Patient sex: M
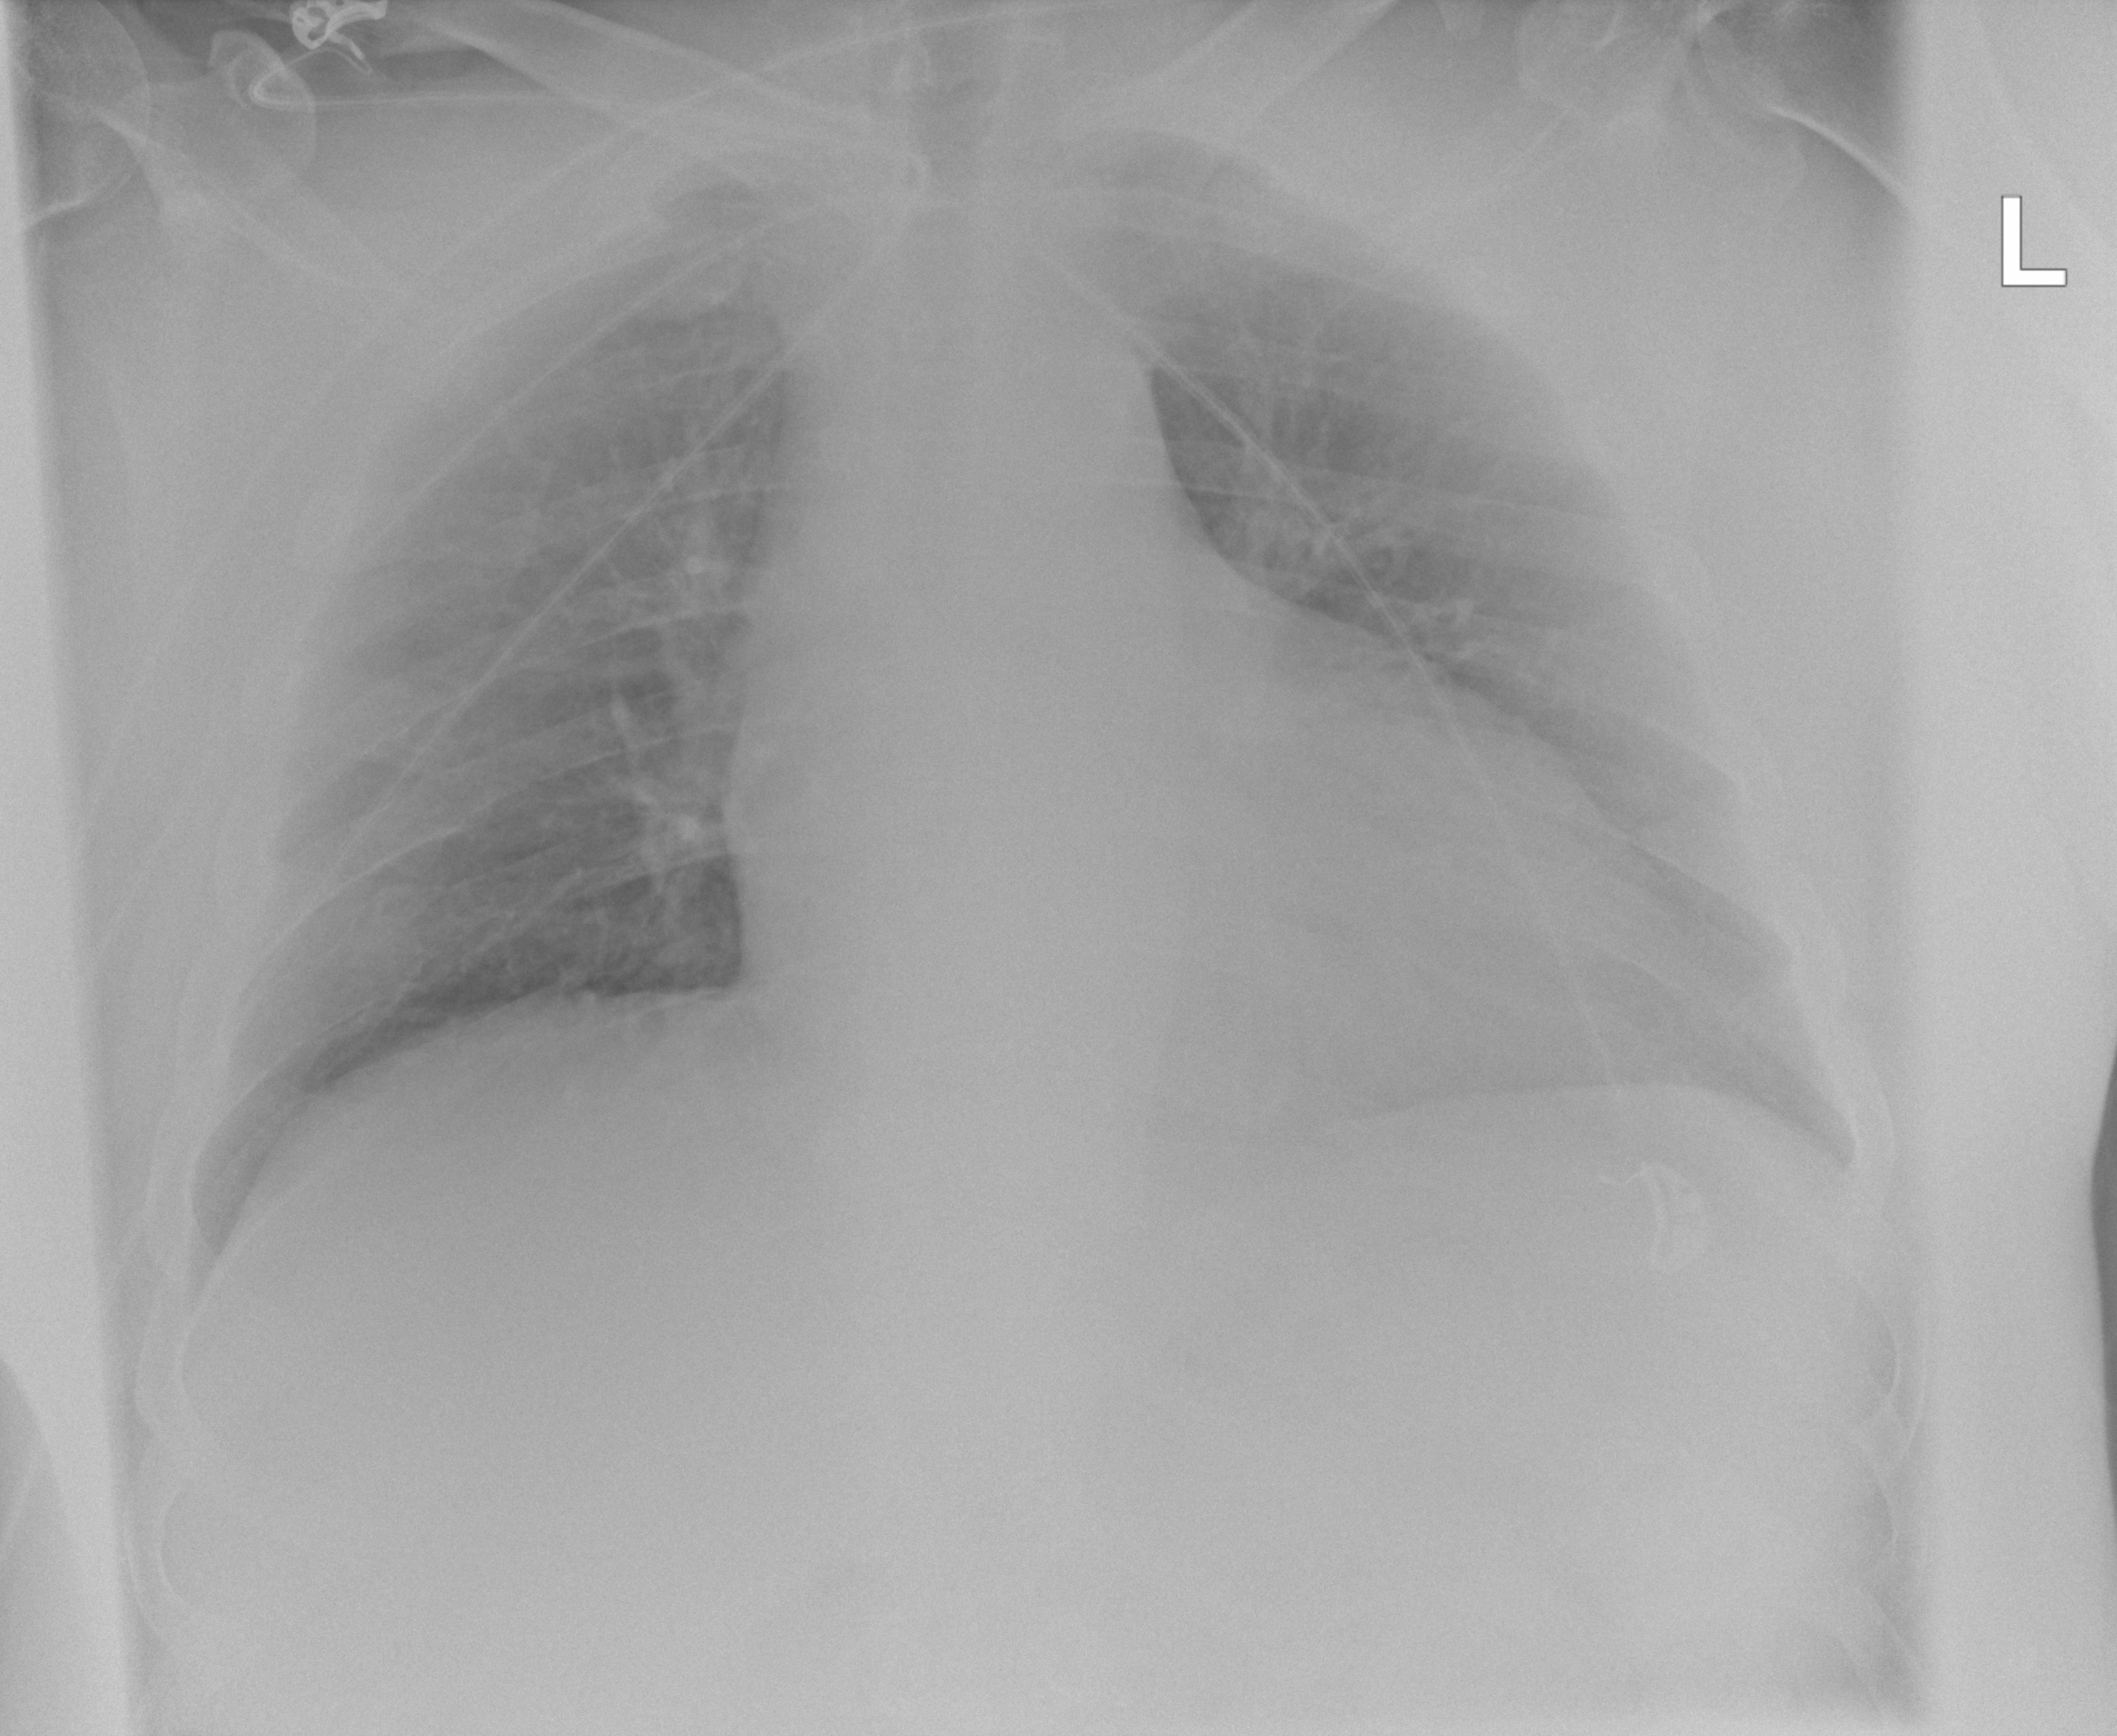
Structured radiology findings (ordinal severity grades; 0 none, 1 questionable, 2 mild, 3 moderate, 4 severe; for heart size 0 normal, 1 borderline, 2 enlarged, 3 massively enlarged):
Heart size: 2
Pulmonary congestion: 0
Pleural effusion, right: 0
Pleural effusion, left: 0
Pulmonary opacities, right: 0
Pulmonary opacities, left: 0
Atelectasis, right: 0
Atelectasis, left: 2